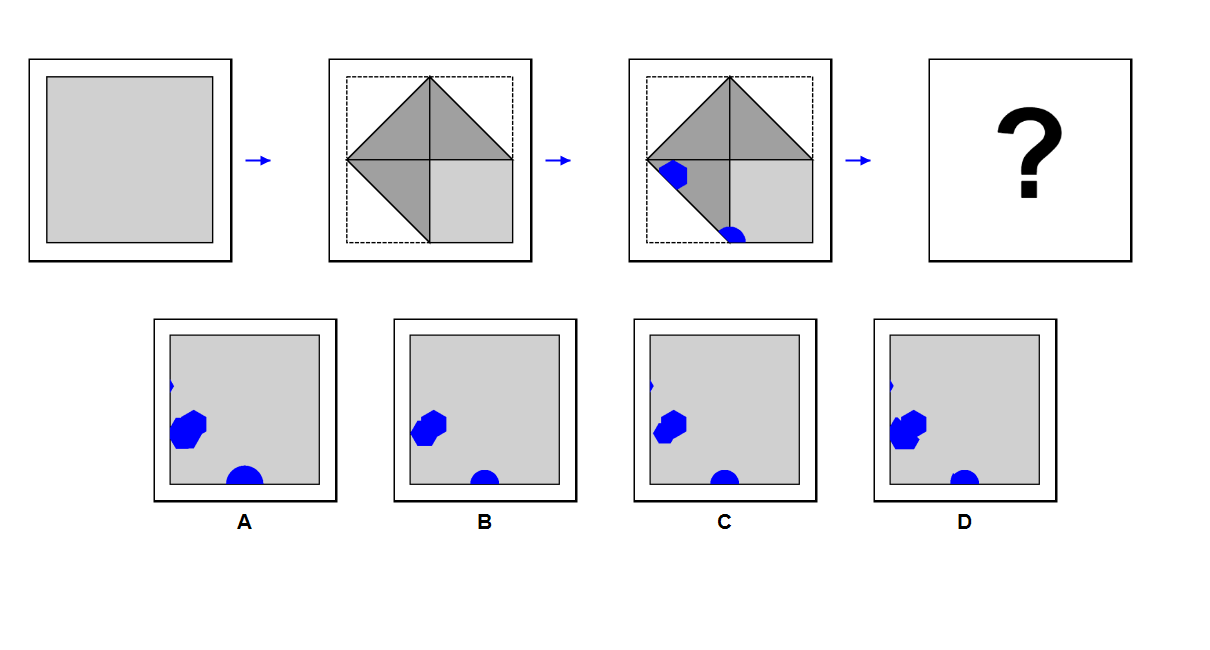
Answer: B